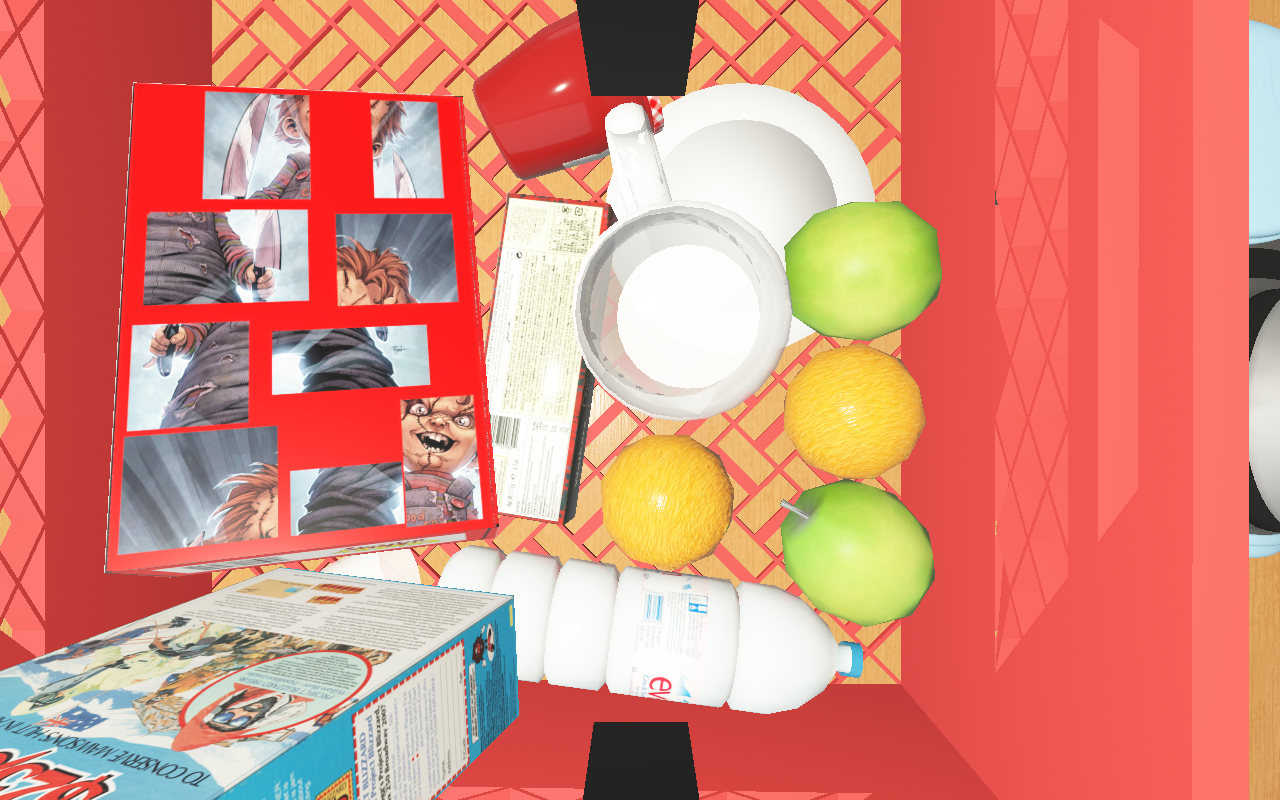
Objects in the scene:
carafe
apple
apple
orange
orange
wineglass
honey jar
jam jar
cereal box
cereal box